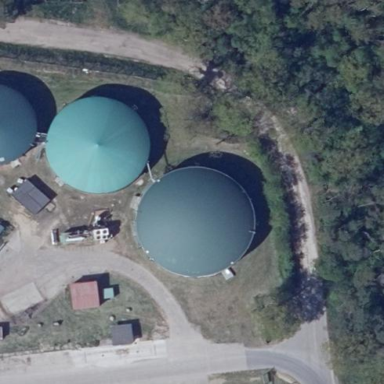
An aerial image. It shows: Storage tank that is man-made.